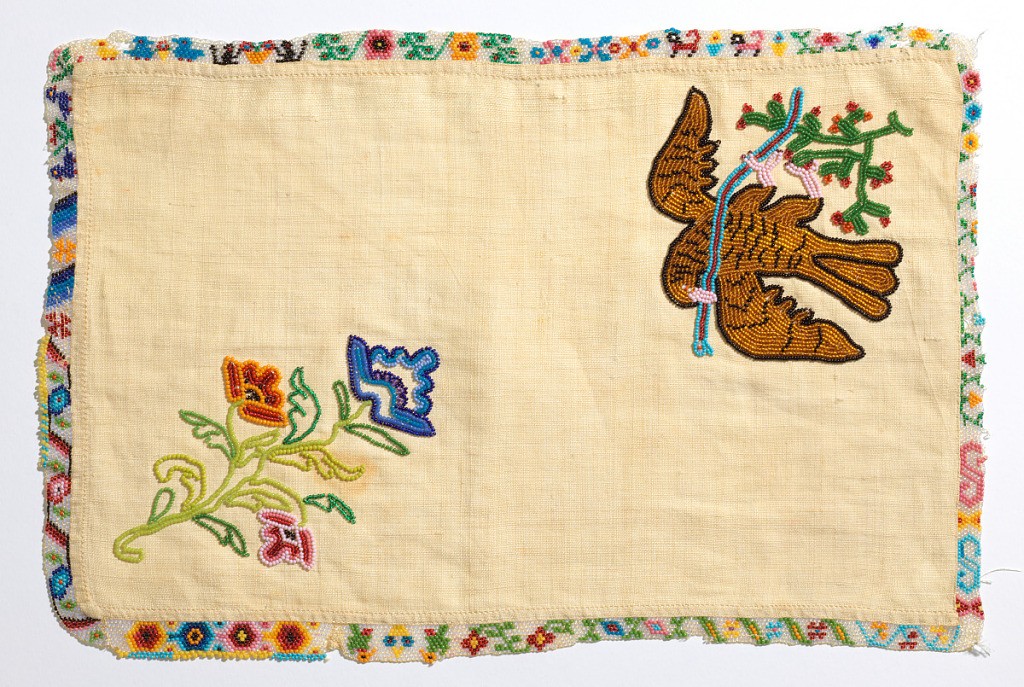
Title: Sampler
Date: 19th century
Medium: cotton, glass beads Technique: embroidery with beads and needle lace with beads on plain weave foundation
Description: Rectangle of white cotton with patterned beadwork edge on all sides. In the field, a flower and a Mexican eagle with a snake on a cactus embroidered in multicolored beads.